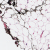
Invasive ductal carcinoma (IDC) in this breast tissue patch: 0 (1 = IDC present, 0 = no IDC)